Question: how to convert string to date time in listview vb.net
201609280<PHONE>+480
cant resolve with Parse
Win32_OperatingSystem
InstallDate

'''
Else
log.BackColor = Drawing.Color.Aqua
log.SubItems(1).Text = client.Machine_Name
log.SubItems(2).Text = client.Network_Information.IPAddress(0)
log.SubItems(3).Text = DateTime.Now.ToShortDateString()
log.SubItems(4).Text = client.Network_Information.Name ' caption
log.SubItems(5).Text = client.Network_Information.InstallDate
log.SubItems(6).Text = client.Network_Information.ID
log.SubItems(7).Text = client.Network_Information.Manufacturer
End If
Next
Dim item As New ListViewItem
item.Text = EventLogListView.Items.Count + 1
item.SubItems.Add(client.Machine_Name)
item.SubItems.Add(client.Network_Information.IPAddress(0))
item.SubItems.Add(DateTime.Now.ToShortDateString())
item.SubItems.Add(client.Network_Information.Name) 'captions
item.SubItems.Add(client.Network_Information.InstallDate)
item.SubItems.Add(client.Network_Information.ID.ToString)
item.SubItems.Add(client.Network_Information.Manufacturer)
item.BackColor = Drawing.Color.Aqua
EventLogListView.Items.Add(item)
'''
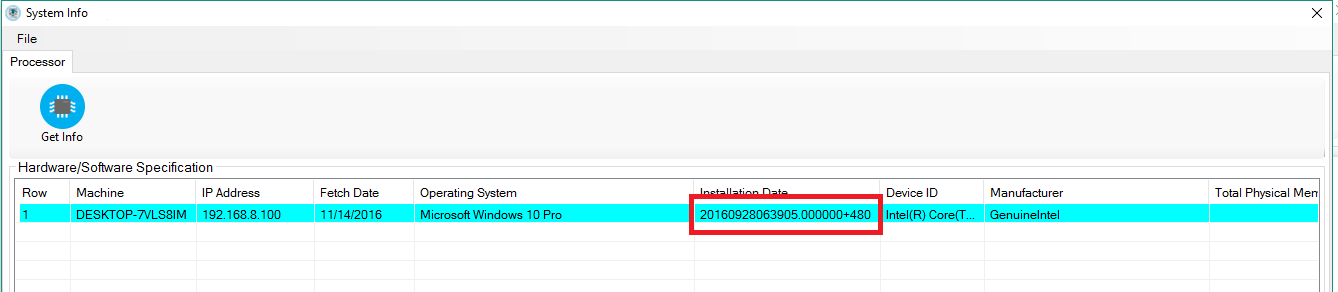
Answer: The 'System.Management' namespace in .NET includes a method for converting WMI encoded dates.
'''
Dim installDT = ManagementDateTimeConverter.ToDateTime(wmiDateString)
'''
Given a string of '"201609280<PHONE>+480"' the result on my system is:
> Sep 27, 2016 17:39:05.000
Ripping up the string data results in a different value:
> Sep 28, 2016 06:39:05.000
The reason it is wrong is because the offset info is discarded in the first step:
'''
dateStr.Substring(0, dateStr.IndexOf(".", StringComparison.Ordinal)
'''